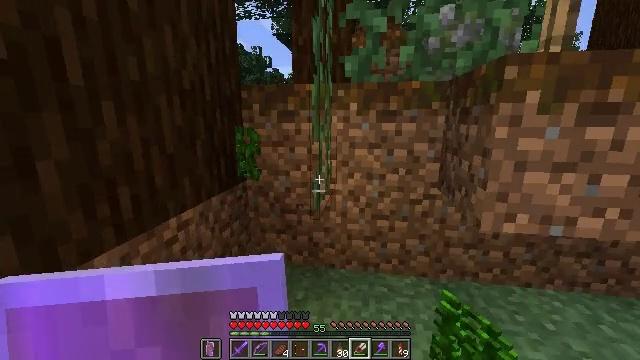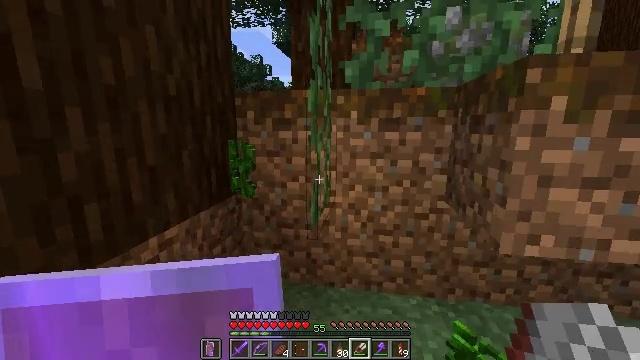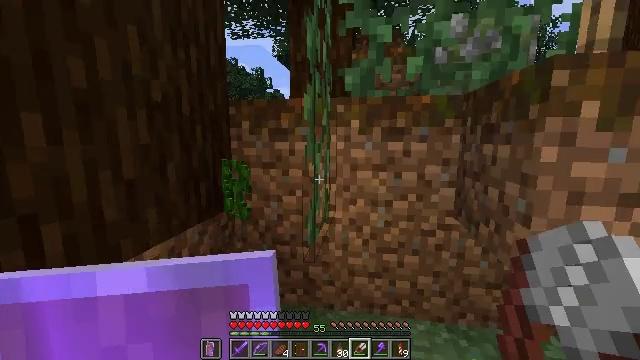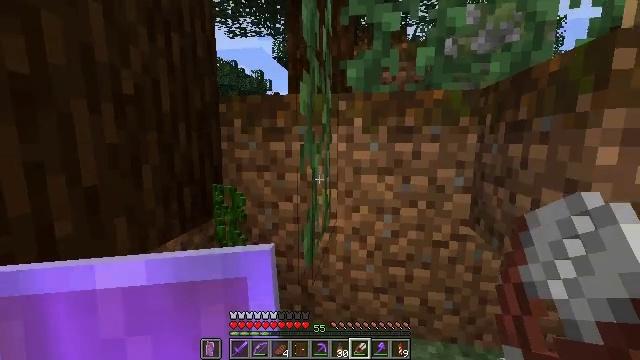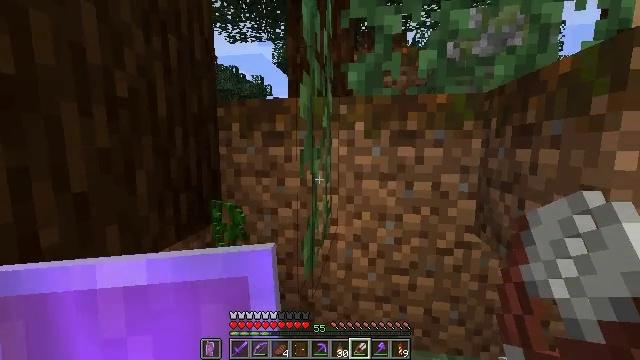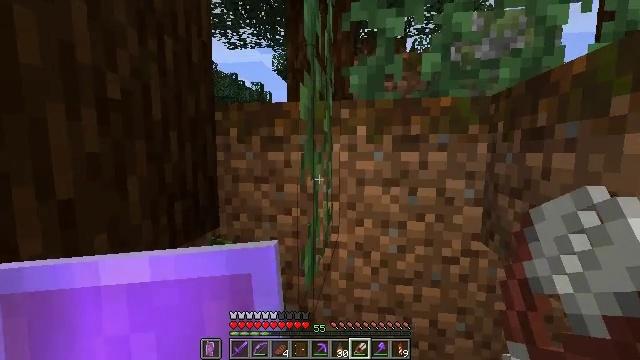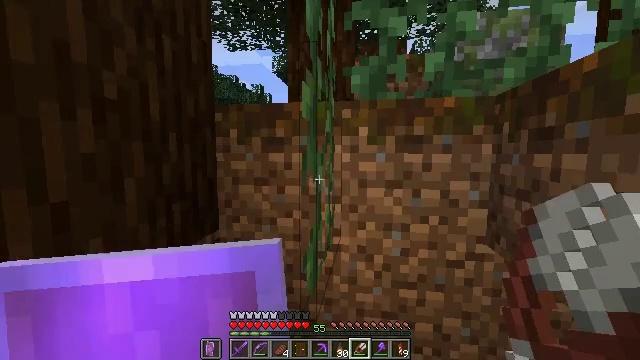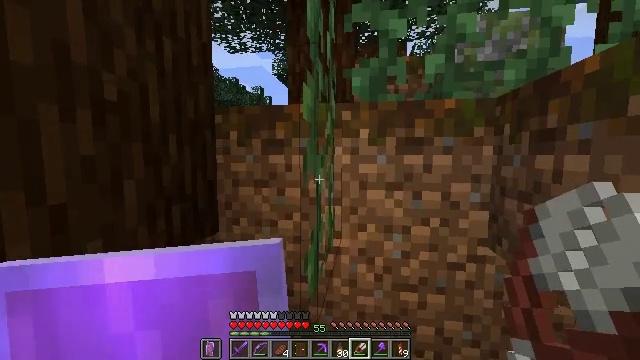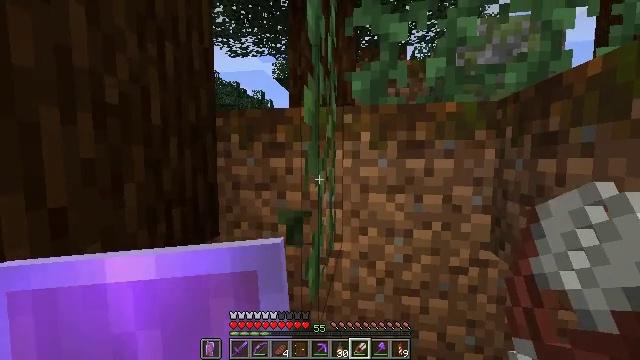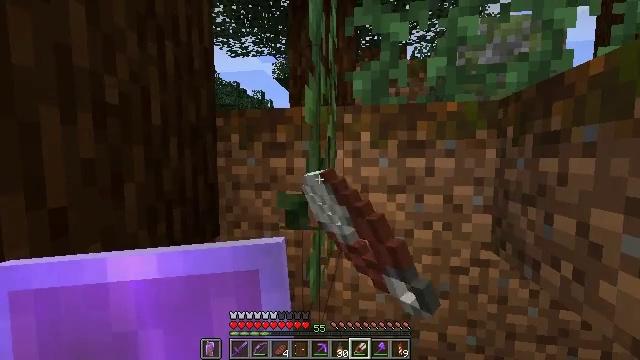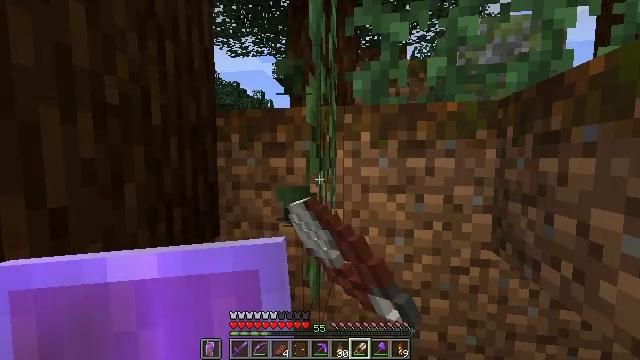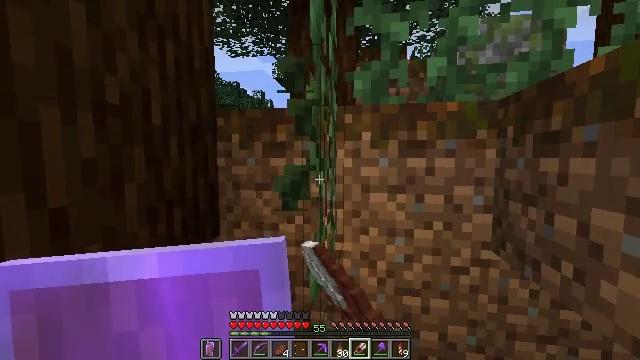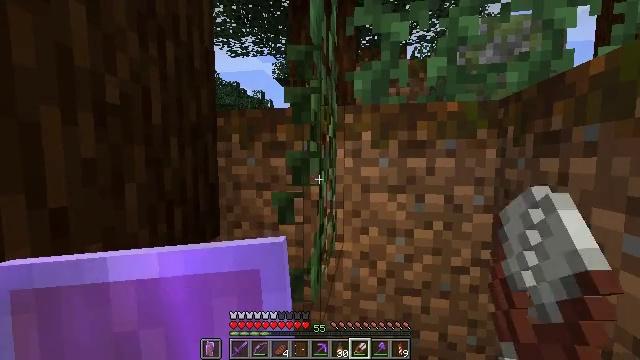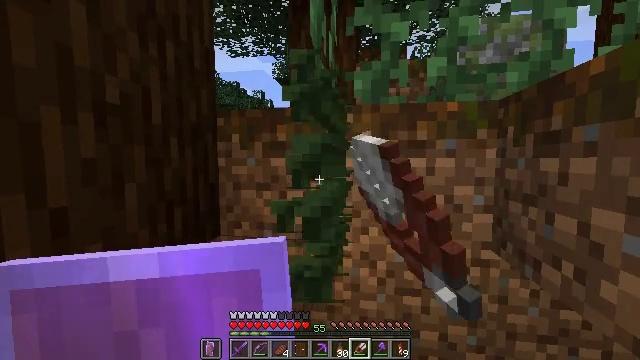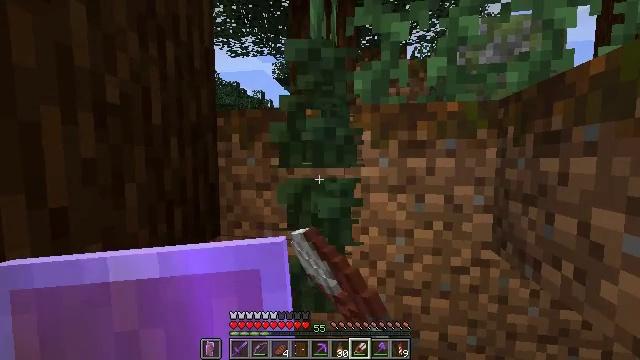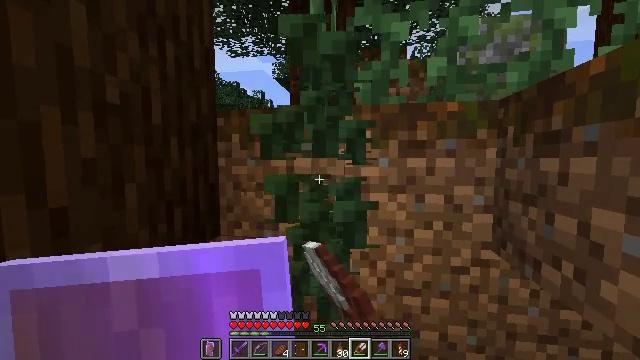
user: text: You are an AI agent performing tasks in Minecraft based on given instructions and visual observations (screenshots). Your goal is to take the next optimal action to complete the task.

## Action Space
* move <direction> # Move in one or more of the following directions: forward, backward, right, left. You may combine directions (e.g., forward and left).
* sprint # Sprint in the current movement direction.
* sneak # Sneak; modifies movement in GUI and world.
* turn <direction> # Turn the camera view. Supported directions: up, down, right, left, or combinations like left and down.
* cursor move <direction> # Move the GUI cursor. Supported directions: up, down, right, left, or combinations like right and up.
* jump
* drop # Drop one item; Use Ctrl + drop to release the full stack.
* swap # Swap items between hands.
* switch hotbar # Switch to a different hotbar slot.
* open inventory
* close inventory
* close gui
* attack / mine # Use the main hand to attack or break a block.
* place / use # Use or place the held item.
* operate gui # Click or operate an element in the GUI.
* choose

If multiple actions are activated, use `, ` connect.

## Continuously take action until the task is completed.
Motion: motion action
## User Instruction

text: Remove and gather vines.
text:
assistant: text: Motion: move forward, turn up
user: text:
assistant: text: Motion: move forward, turn up
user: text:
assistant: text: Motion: no_op
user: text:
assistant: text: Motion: turn up
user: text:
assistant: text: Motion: turn up
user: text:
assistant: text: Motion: no_op
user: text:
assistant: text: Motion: no_op
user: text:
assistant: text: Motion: attack / mine
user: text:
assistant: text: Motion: attack / mine
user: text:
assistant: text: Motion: attack / mine
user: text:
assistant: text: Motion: attack / mine
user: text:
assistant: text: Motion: attack / mine
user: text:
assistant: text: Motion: attack / mine
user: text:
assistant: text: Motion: attack / mine
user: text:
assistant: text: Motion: attack / mine
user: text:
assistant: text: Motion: attack / mine
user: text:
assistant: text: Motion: attack / mine
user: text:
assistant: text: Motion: attack / mine
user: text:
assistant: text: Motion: turn up, attack / mine
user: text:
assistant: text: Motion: turn up, attack / mine
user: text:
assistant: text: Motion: turn up
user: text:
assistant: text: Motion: turn left and up
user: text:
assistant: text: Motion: turn up
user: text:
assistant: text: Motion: no_op
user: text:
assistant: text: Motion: no_op
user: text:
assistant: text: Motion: no_op
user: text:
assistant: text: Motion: no_op
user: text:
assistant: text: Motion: attack / mine
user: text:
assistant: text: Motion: attack / mine
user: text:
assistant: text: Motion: turn right, attack / mine